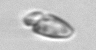
Label: Katodinium_or_Torodinium